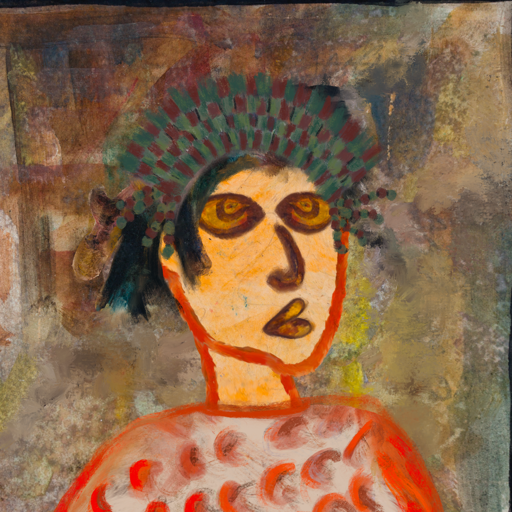
Background: Mosgoul, Head And Neck Side: Experience, Face Side: Comrade, Bust: Rupkatha, Hair Side: Pipe, Head Accessory: After_Raid_Crown, Second Necklace: Blank, Necklace: Blank, Baby: Blank